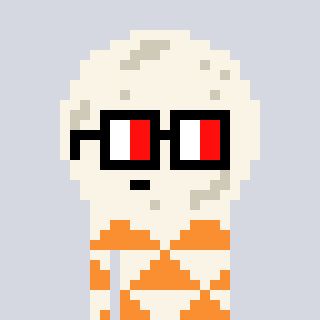
a pixel art character with square glasses with black frames and red eyes, a moon-shaped head and a orange-colored body on a cool background